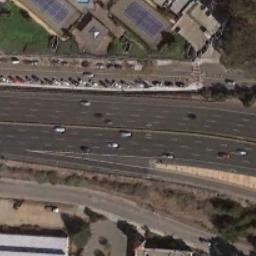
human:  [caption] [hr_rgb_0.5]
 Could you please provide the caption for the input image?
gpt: There are many buildings and green plants on both sides of the freeway, There are many cars on the freeway, And many cars are parked in the open space beside the freeway .

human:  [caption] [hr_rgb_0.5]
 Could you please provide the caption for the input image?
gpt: A bifurcated freeway goes through the block with some sport areas and some cars are driving on the freeway .

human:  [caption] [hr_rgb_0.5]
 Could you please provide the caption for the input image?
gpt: There are three cars on each highway .

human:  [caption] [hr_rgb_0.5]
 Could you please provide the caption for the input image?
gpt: The freeway is next to some houses with many cars .

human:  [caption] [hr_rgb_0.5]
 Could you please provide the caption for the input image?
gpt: There are some buildings and a parking lot beside the freeway .